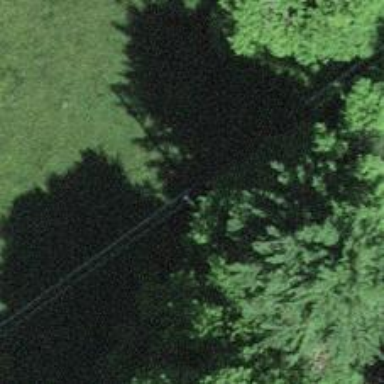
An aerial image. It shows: Power pole.